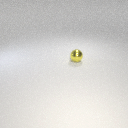
small yellow metal sphere